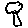
Label: tree